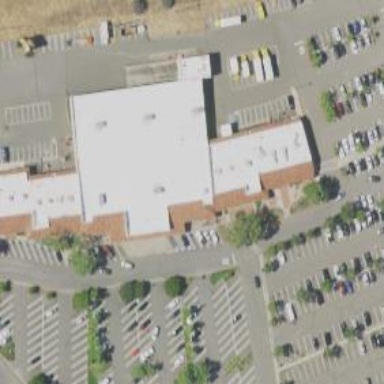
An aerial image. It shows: Post office.